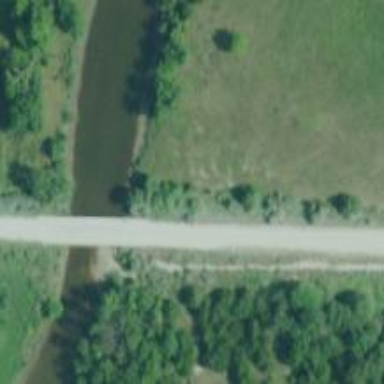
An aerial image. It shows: Residential road with bridge.